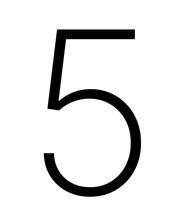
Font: Inter_ExtraLight